Aerial crown-view tile of a tropical tree (Barro Colorado Island, Panama), acquired 20240716:
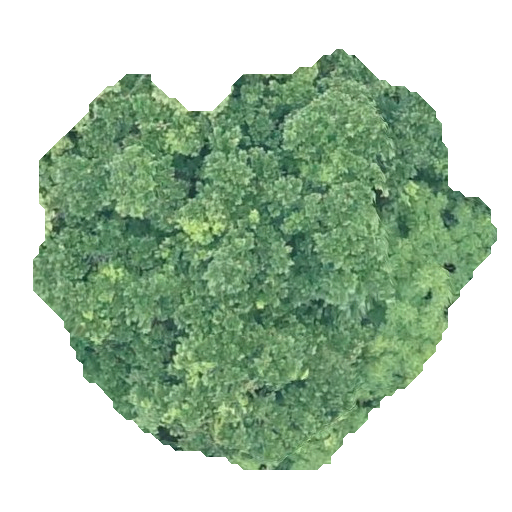
Species: Anacardium excelsum
GBIF accepted scientific name: Anacardium excelsum
Crown area: 212.989 m²